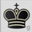
Piece: bK